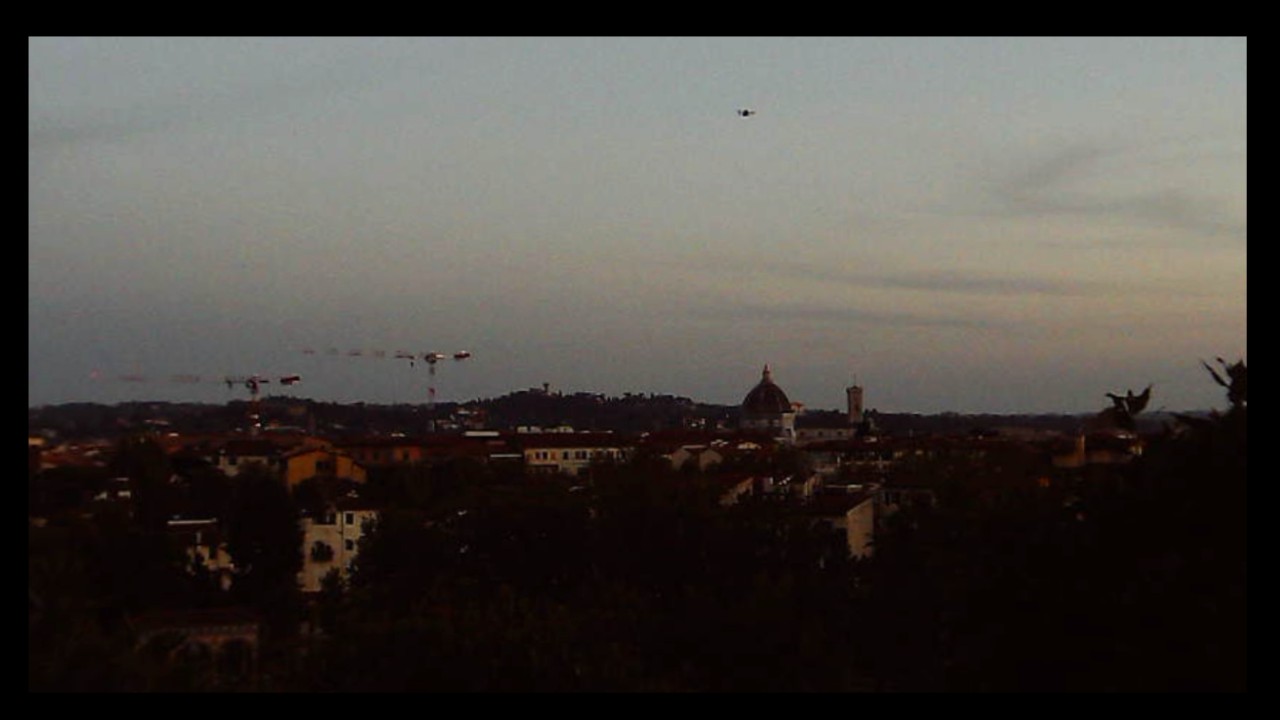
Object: DJI Mini 3